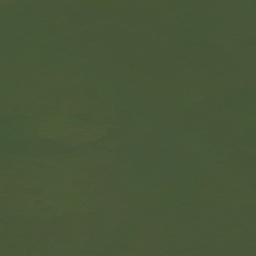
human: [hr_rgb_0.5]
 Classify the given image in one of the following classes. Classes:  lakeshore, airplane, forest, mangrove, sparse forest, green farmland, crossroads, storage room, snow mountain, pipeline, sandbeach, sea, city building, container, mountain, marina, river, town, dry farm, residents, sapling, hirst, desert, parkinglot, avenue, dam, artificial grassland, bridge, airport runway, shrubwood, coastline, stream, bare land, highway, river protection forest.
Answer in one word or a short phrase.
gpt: sea